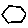
Label: hexagon